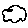
Label: cloud